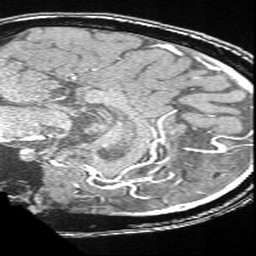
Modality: angio
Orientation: sagittal
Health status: ill
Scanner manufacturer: siemens
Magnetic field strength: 3 T
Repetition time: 0.021 s
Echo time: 0.00343 s